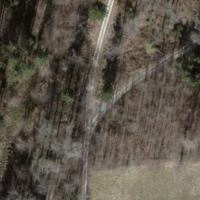
EUNIS habitat code: 44
Species observed at this site:
Convolvulus arvensis